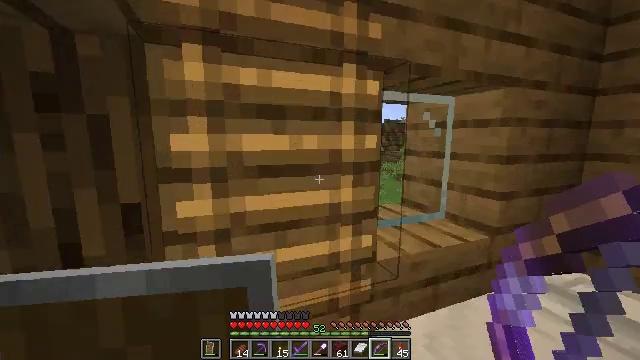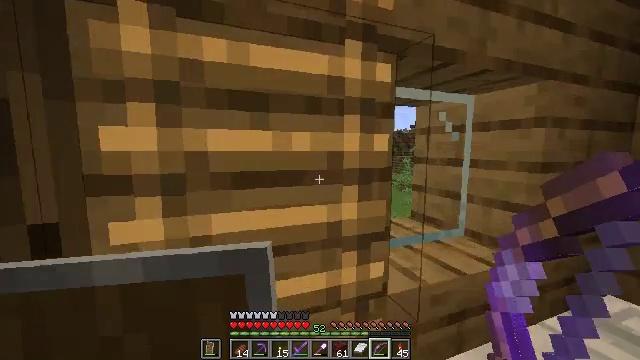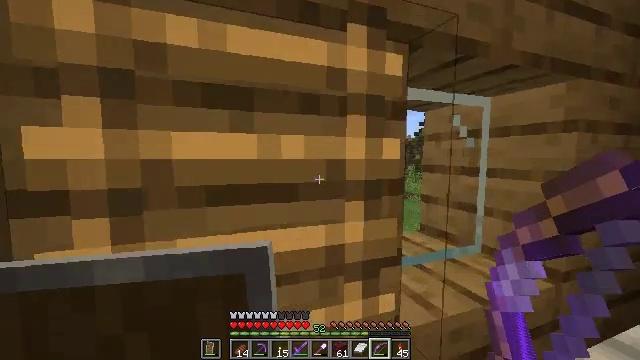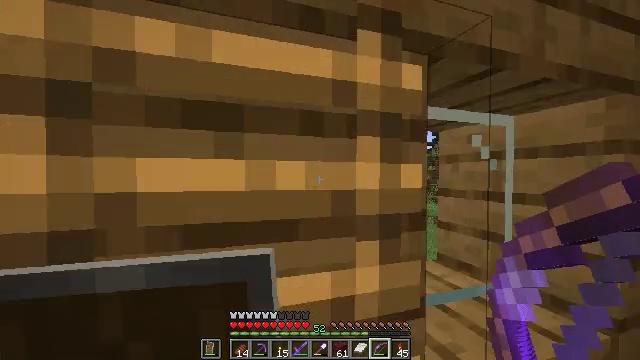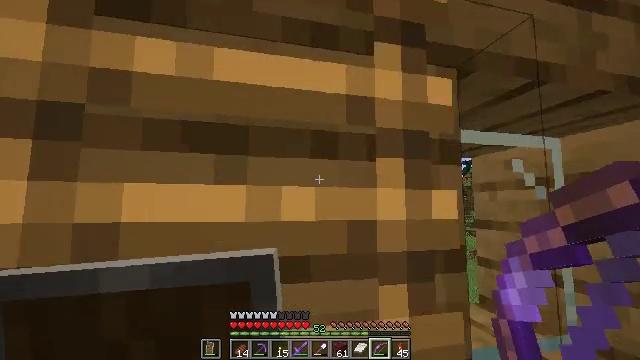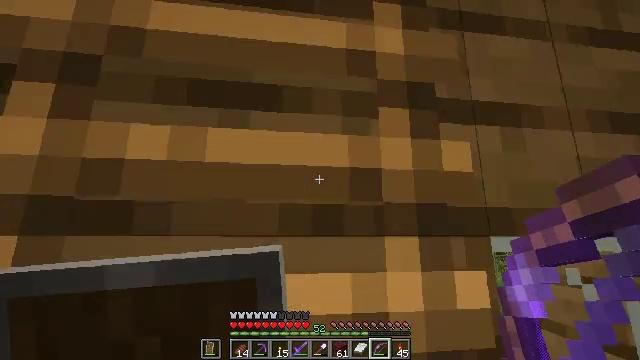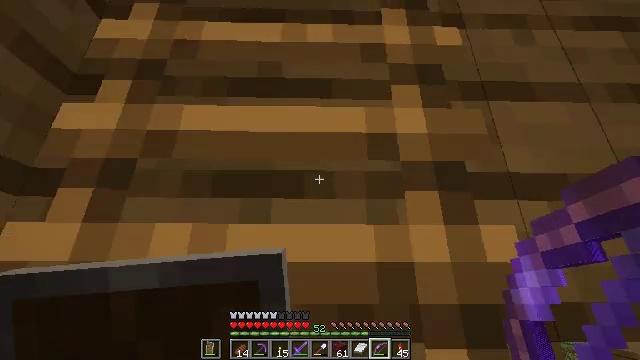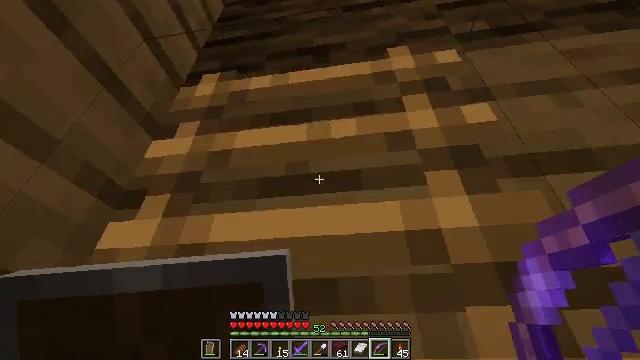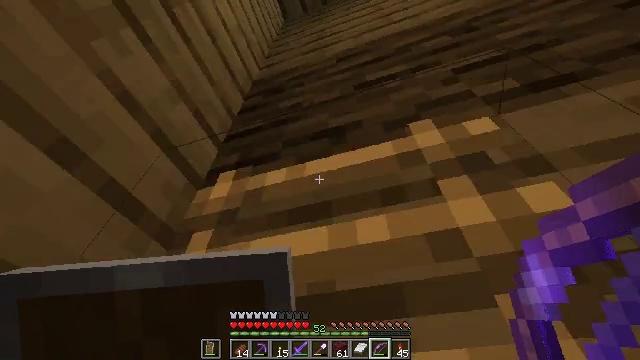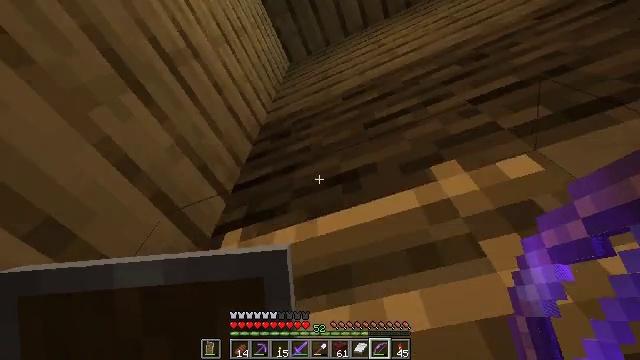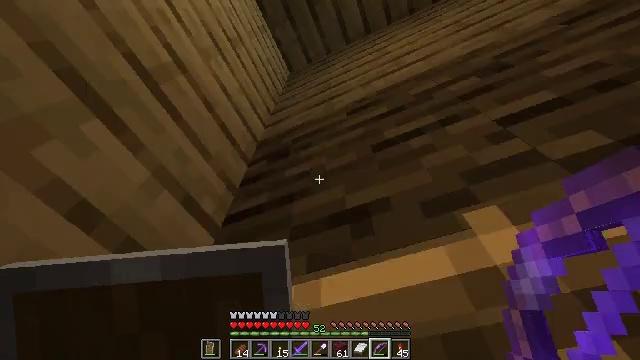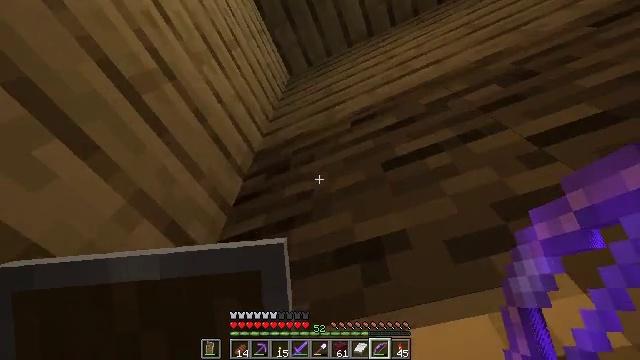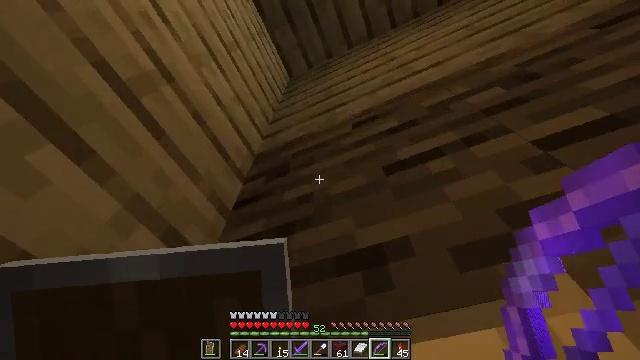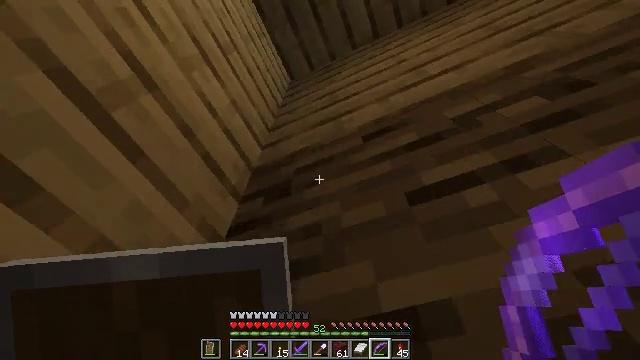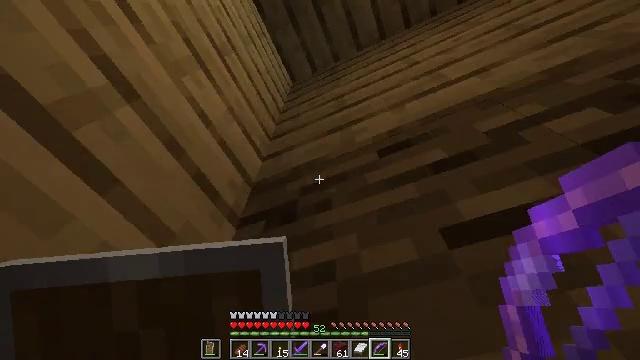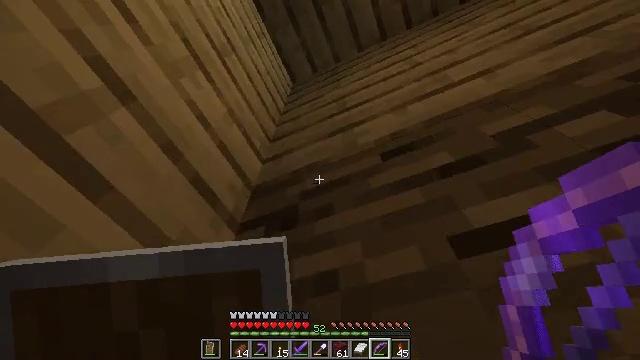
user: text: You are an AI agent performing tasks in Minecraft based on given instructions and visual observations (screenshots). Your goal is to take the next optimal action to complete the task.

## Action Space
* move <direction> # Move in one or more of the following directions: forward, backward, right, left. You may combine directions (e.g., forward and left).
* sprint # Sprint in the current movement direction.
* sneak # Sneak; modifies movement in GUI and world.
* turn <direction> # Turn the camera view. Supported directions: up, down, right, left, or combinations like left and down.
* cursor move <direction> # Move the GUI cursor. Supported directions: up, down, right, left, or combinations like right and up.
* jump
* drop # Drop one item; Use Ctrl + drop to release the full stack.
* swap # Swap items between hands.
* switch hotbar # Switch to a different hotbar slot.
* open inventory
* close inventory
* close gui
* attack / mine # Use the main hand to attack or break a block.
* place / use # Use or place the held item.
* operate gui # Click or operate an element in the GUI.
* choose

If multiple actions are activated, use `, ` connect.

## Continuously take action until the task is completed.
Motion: motion action
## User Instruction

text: Attack the bell to remove it.
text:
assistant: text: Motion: move forward, turn up
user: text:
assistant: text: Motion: move forward, turn up
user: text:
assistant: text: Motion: move forward, turn left and up
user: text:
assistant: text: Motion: move forward, turn left and up
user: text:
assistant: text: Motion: move forward, turn left and up, jump
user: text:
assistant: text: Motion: move forward, turn left and up, jump
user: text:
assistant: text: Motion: move forward, turn left and up, jump
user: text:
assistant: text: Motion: move forward, turn left and up, jump
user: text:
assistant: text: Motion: move forward, turn left and up, jump
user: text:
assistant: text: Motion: move forward, turn up
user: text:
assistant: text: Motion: move forward
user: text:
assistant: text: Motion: move forward
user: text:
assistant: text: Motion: move forward
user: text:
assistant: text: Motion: move forward
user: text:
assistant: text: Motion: move forward
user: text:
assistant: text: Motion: move forward
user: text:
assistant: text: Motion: move forward
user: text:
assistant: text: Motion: move forward, turn right
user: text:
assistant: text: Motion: move forward, turn right
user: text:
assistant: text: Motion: move forward, turn right
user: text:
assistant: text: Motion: move forward, turn right and down
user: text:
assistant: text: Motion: move forward, turn right and down
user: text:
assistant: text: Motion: move forward, turn right and down
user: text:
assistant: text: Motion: move forward, turn right and down
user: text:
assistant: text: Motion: move forward, turn right and down
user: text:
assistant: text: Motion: move forward, turn right and down
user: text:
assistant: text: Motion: move forward, turn right and down
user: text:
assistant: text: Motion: move forward, turn right and down
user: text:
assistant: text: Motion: move forward, turn right and down
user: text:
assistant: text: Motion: move forward, turn right and down